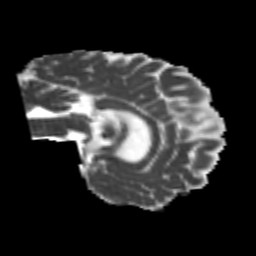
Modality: MD
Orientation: sagittal
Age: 21
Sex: male
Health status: healthy
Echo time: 0.074 s